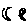
Label: moon